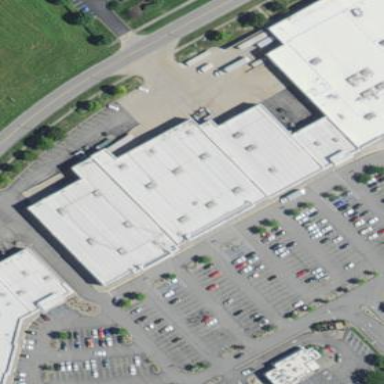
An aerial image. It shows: Building.